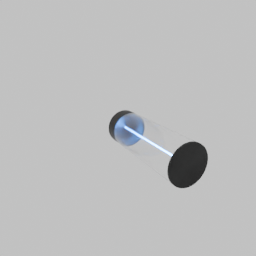
Label: lighting